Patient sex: M
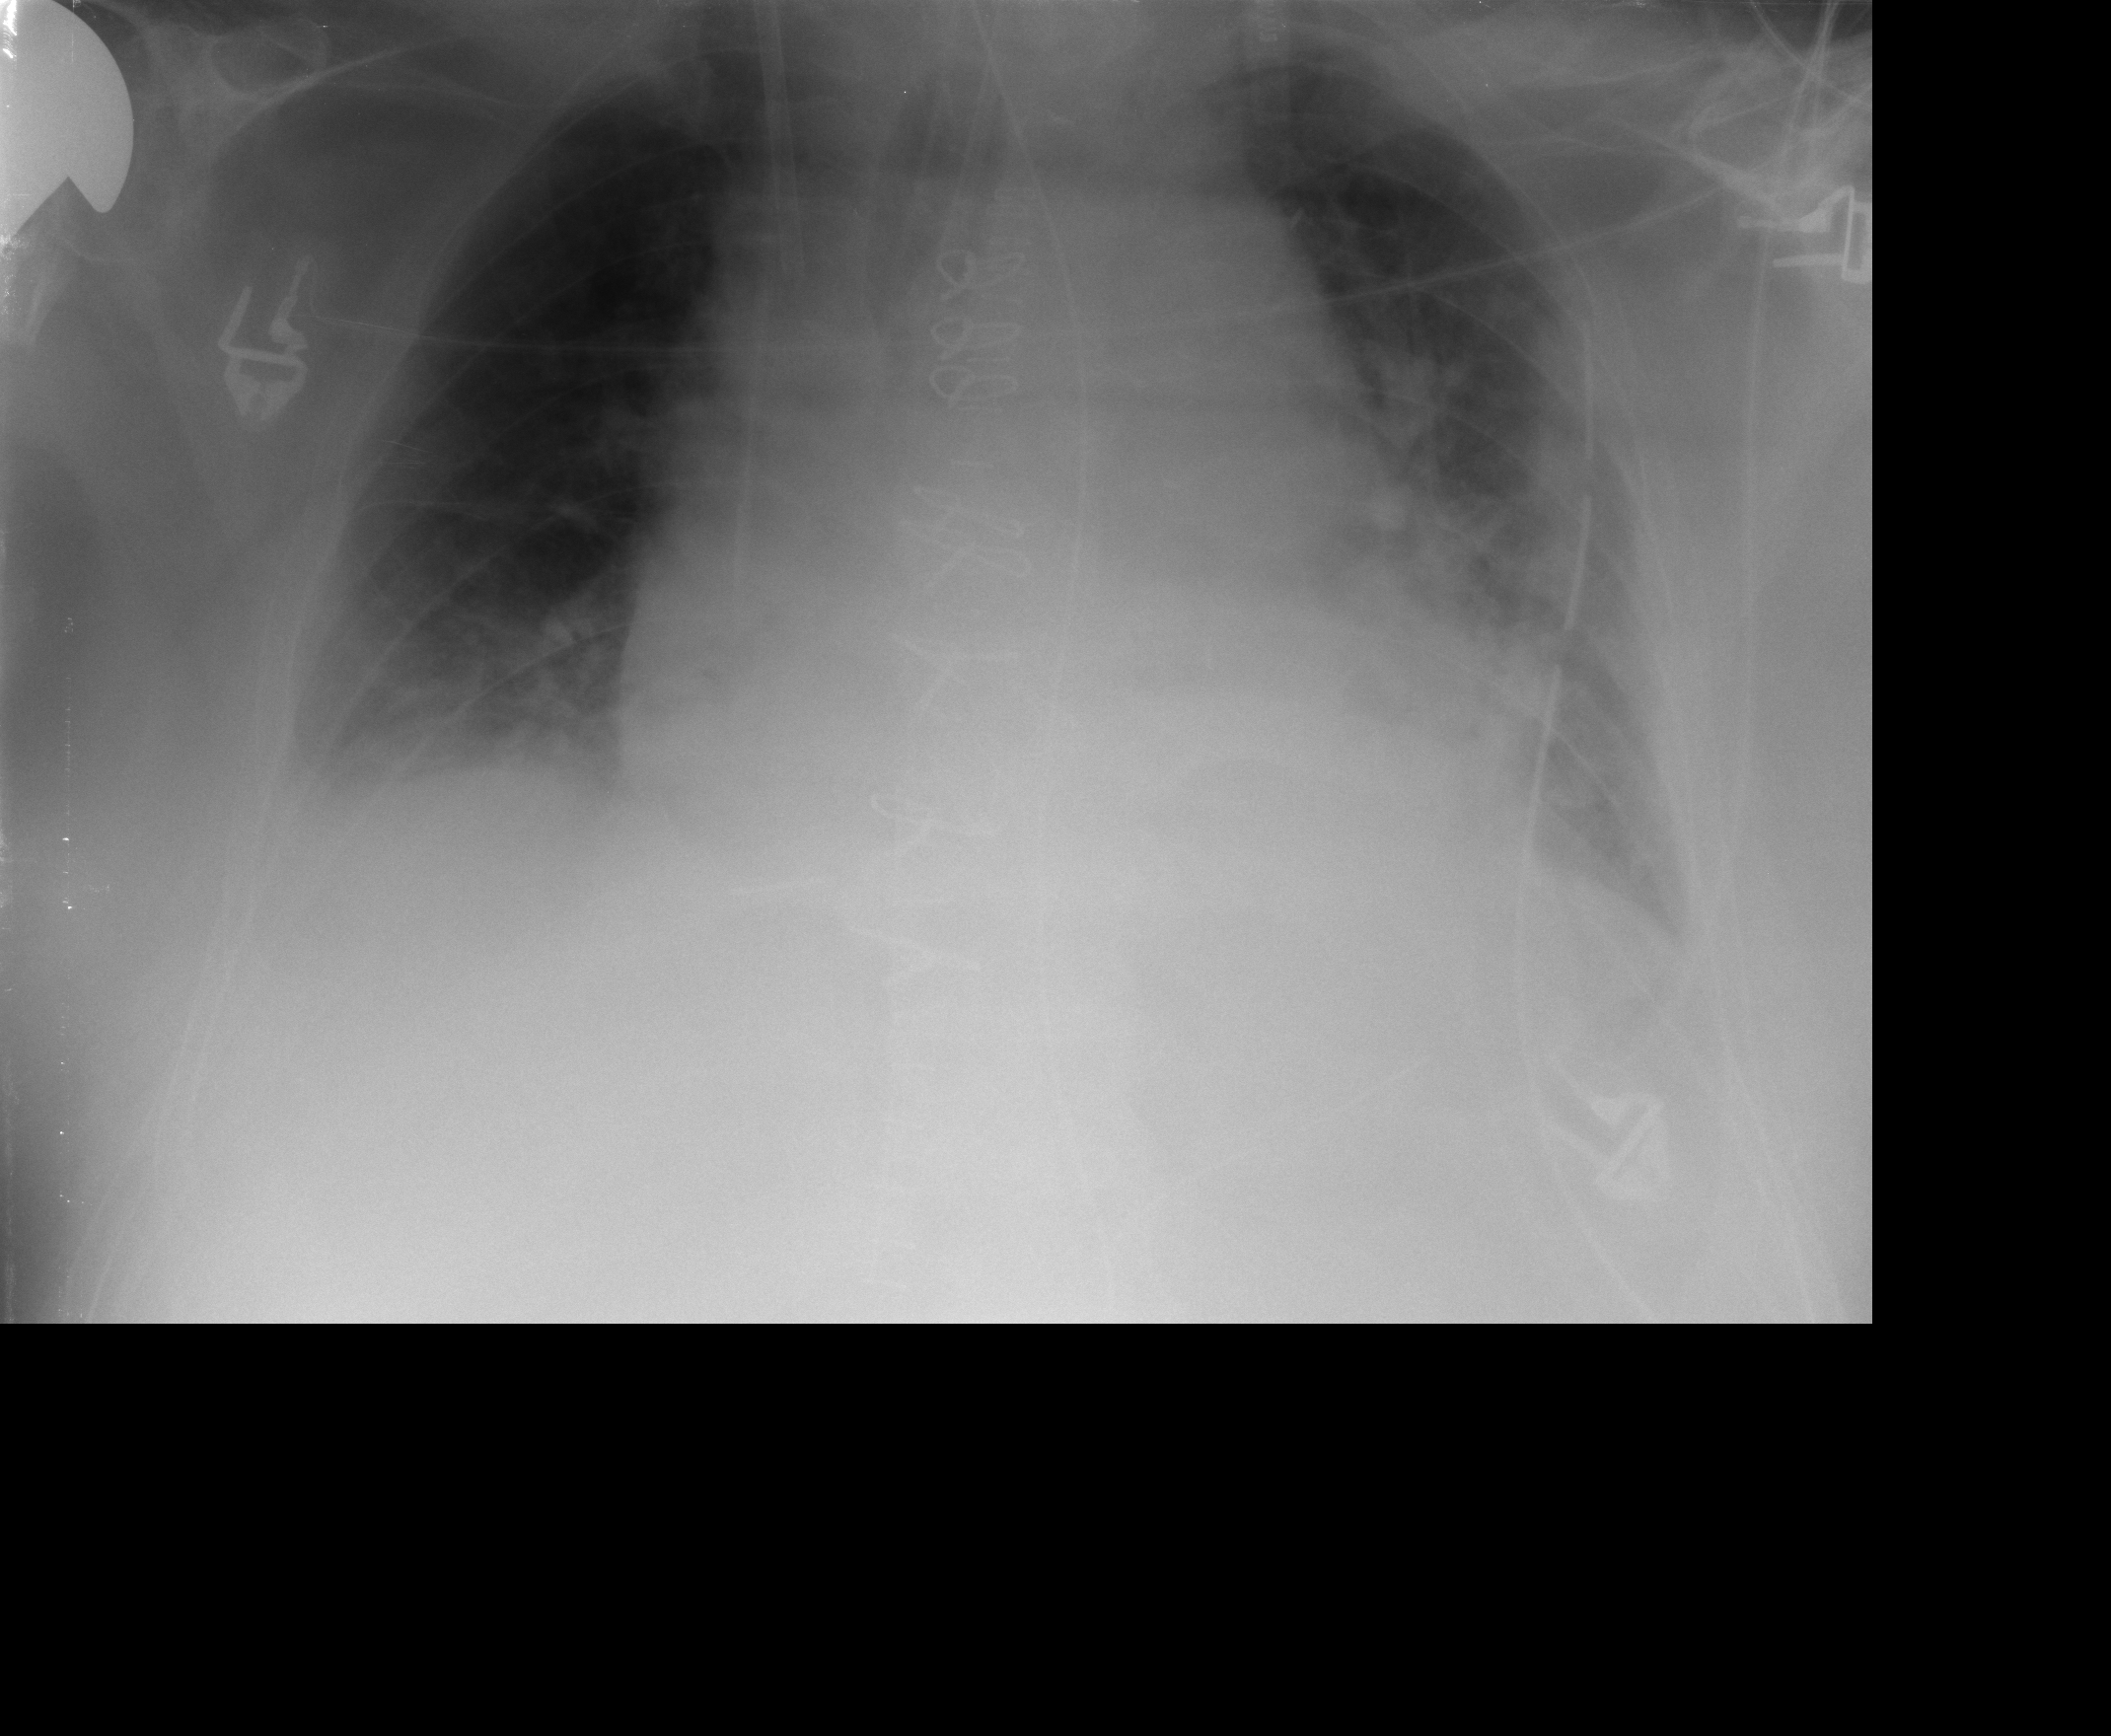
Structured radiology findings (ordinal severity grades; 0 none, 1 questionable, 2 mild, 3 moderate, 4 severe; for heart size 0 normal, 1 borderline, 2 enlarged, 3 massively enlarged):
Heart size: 2
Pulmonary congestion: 2
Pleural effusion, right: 1
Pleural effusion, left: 2
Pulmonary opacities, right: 1
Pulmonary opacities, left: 1
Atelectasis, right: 1
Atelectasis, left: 2